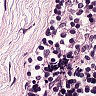
Metastatic tissue present: no